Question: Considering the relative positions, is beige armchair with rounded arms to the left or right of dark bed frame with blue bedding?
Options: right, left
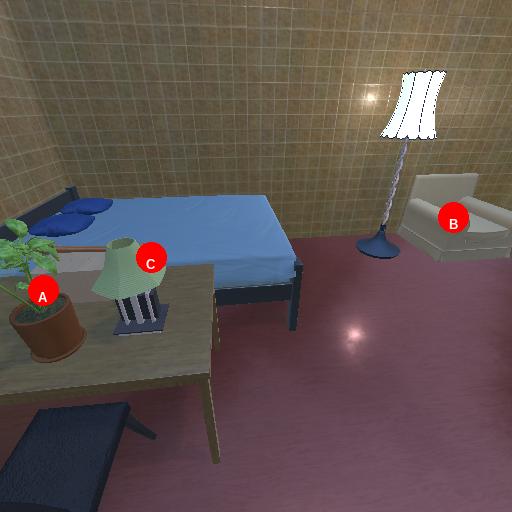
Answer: right